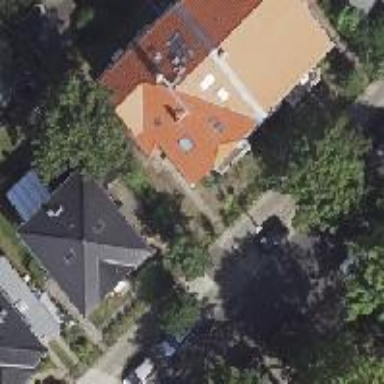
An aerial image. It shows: House with half-hipped roof shape.